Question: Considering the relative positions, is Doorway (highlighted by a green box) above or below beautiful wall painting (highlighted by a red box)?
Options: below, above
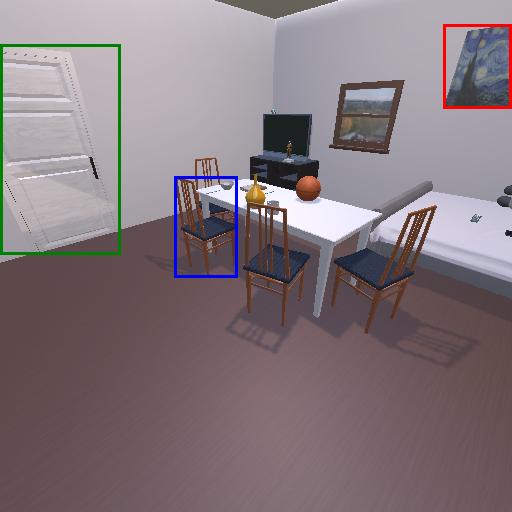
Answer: below